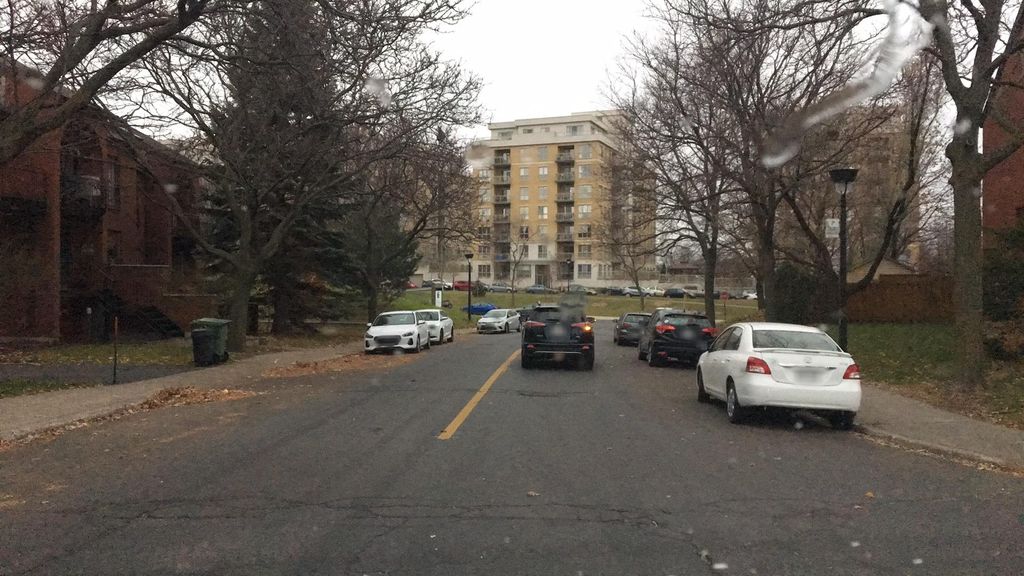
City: montreal